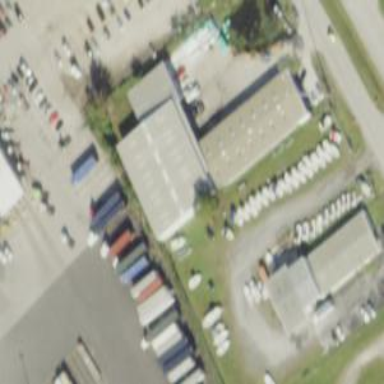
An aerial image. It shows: Industrial area featuring warehouse.